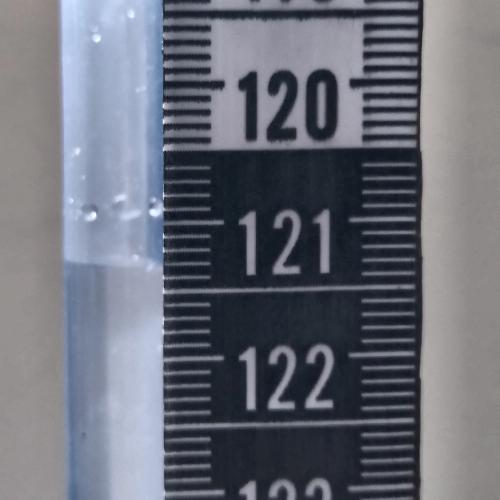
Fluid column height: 121.3 cm